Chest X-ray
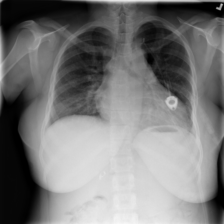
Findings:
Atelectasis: negative
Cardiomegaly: negative
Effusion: negative
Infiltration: negative
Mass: negative
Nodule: negative
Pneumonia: negative
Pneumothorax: negative
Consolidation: negative
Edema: negative
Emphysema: negative
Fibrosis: negative
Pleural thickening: negative
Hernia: negative